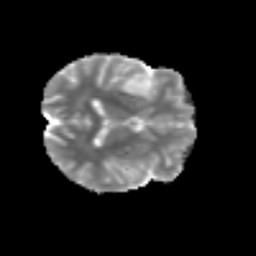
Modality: MD
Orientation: axial
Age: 40
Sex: female
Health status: ill
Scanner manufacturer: siemens
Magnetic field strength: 3 T
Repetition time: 8.7 s
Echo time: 0.11 s